Field crop: tomato
Growth stage: 1
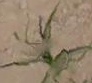
Species: cyperus